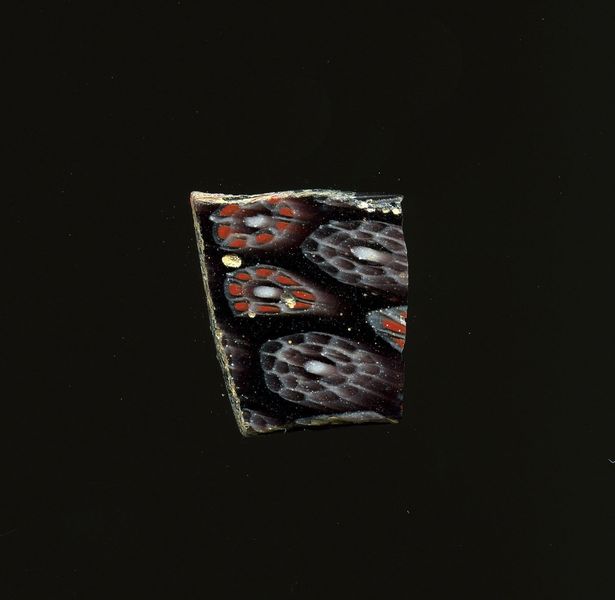
Titel: Fragment eines Gefäßes
Standort: Hamburg
Institution: Museum für Kunst und Gewerbe Hamburg
Schlagwörter: glas, antike, technik, fragment, kaiserzeit, aufbewahrung, blumenornamente, schankgeschirr, gefäß, behälter, frühe kaiserzeit, prinzipat, römische, millefiori, mittlere, späte